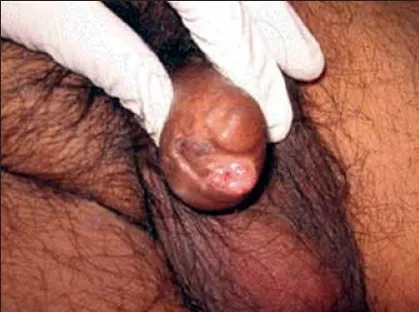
Appearance after 4 years.
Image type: medical_photograph (other_medical_photograph)